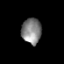
Tissue: prostate
Cell type: Epithelial cells
Senescence score: 0.3227
Nuclear area (px): 493
Mean DAPI intensity: 131.444